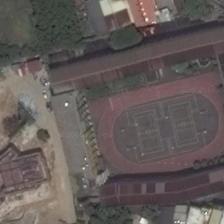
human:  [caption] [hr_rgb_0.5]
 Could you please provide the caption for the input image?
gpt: several long buildings are around a playground .

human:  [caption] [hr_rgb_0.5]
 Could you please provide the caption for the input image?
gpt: this oval standard playground, which is close to the road, has two basketball courts .

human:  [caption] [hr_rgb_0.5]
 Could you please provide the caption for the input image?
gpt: a square playground and a curved highway nearby .

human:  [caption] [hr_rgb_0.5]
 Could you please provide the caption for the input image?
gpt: a playground is surrounded by some buildings .

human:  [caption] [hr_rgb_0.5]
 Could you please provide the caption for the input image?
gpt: a playground is surrounded by many trees and houses .